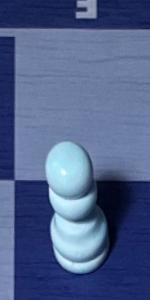
Label: Pawn_White